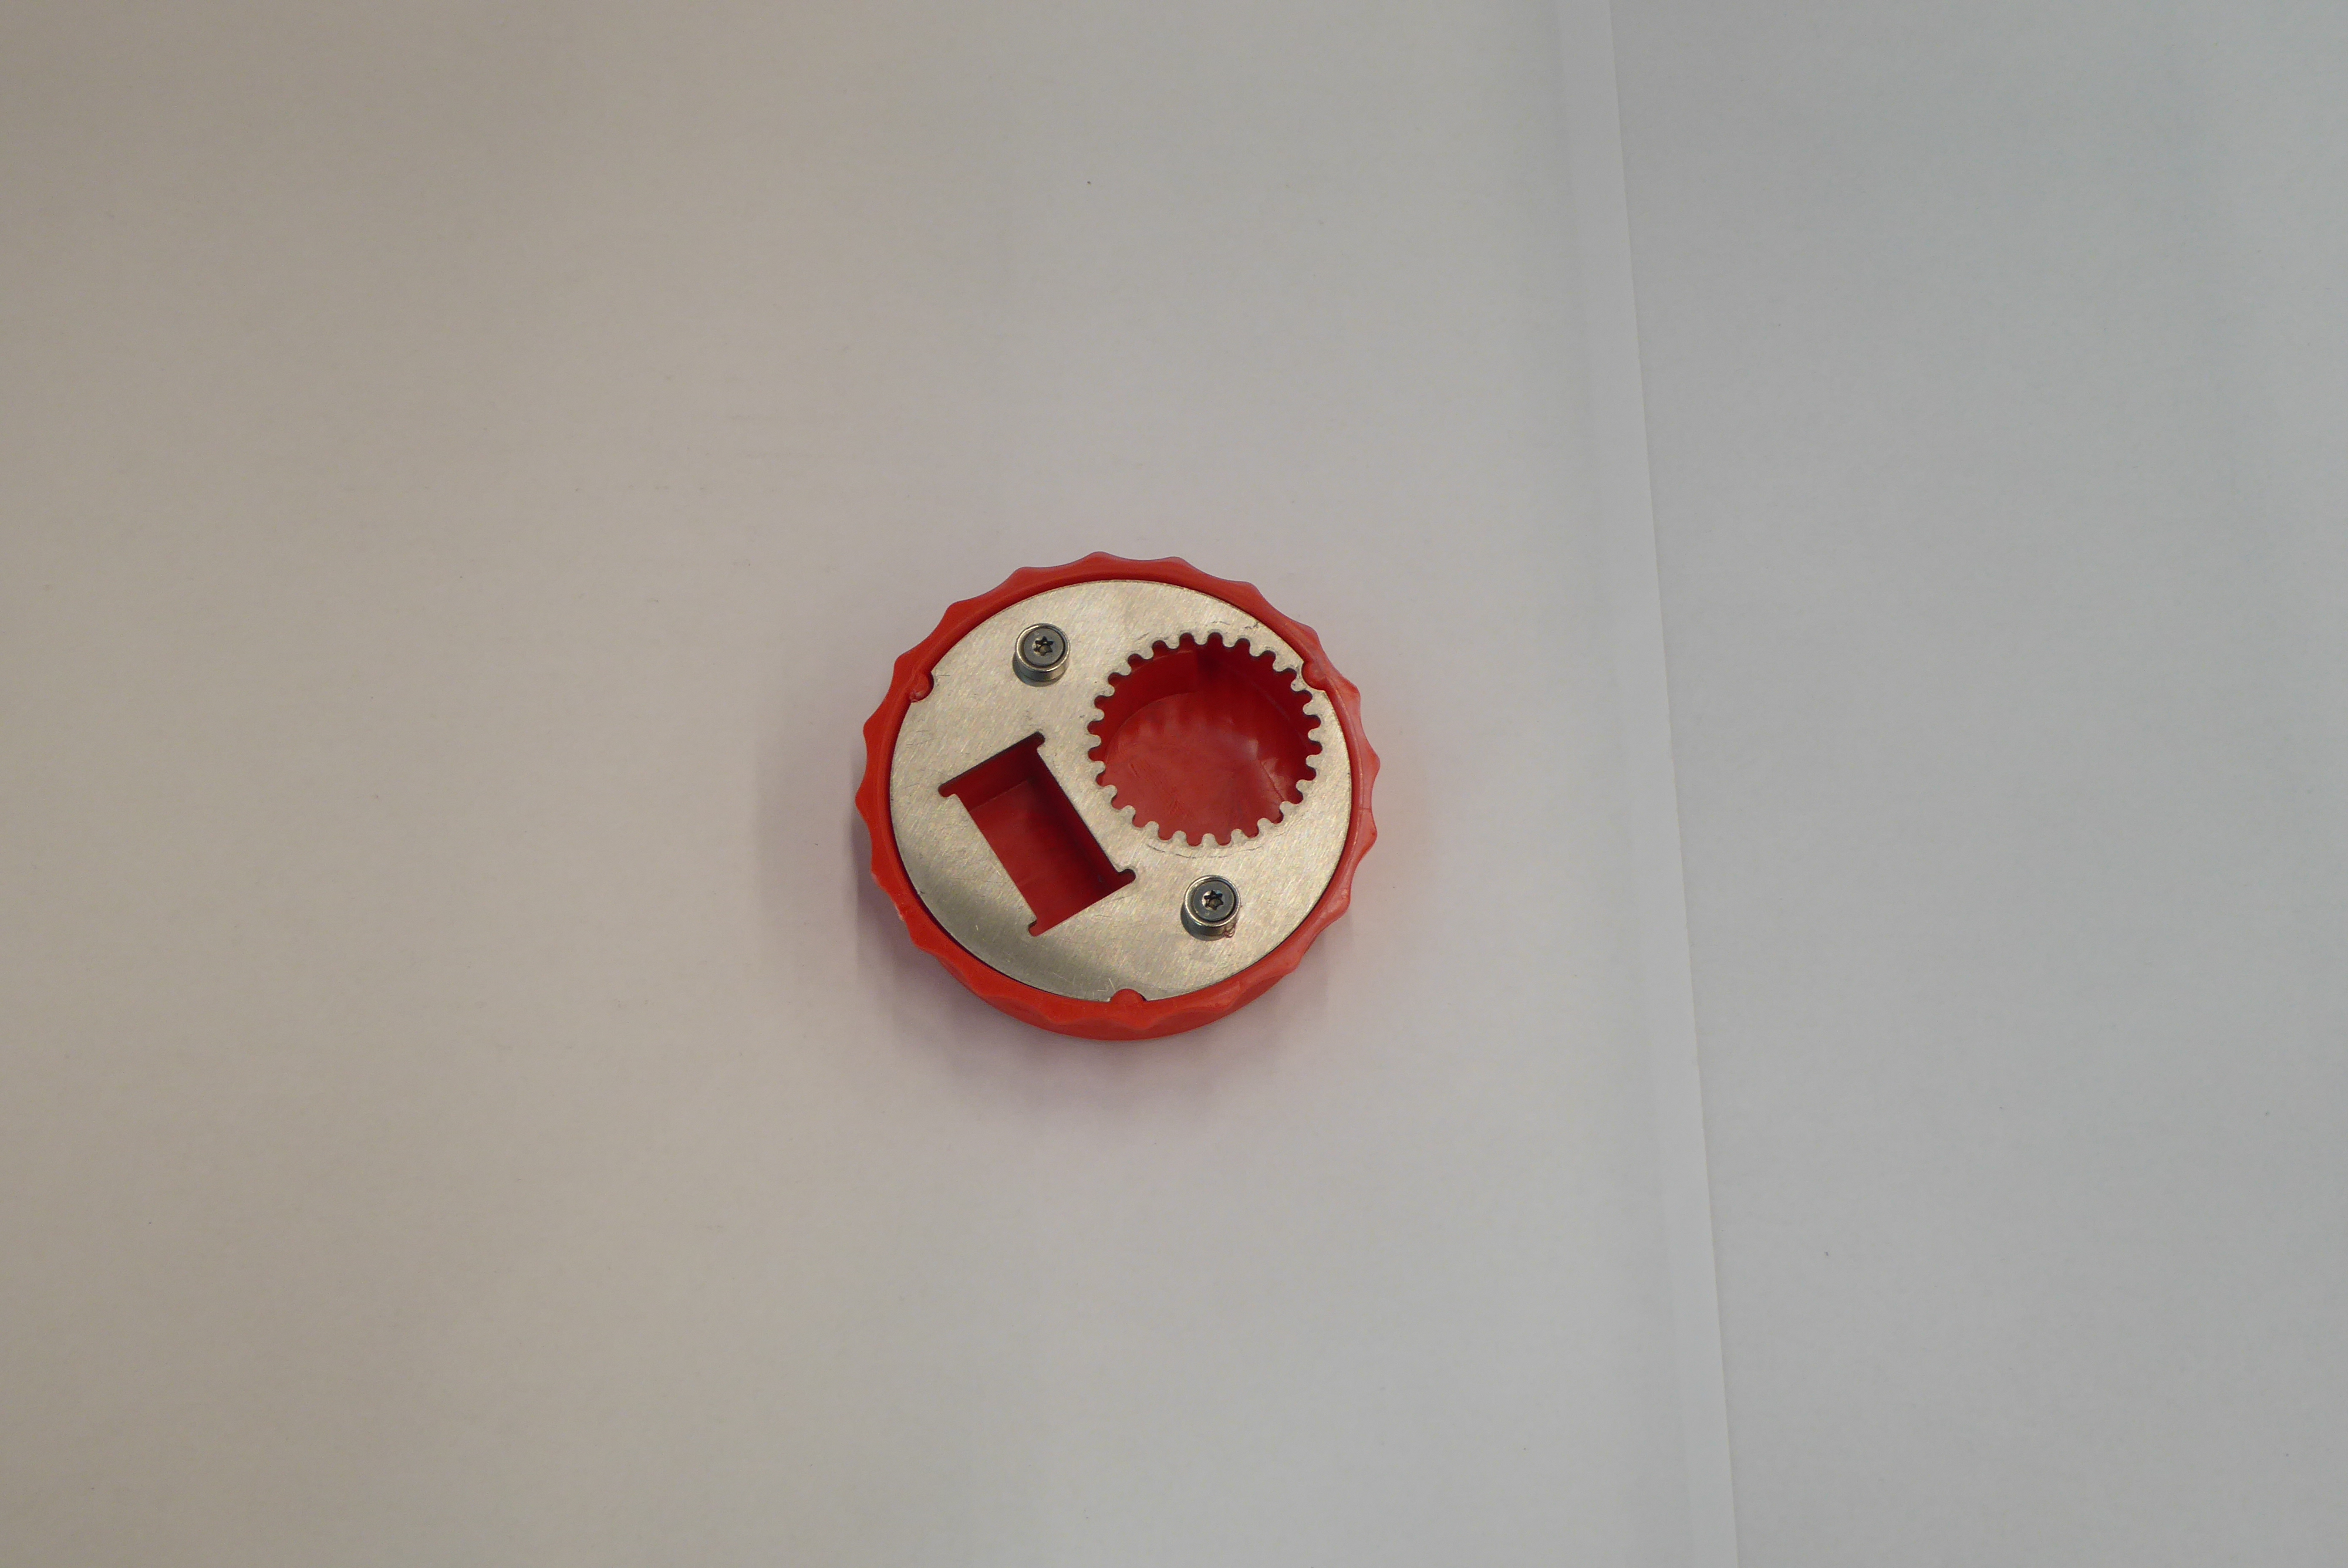
Label: Bottle Opener